Field crop: maize
Growth stage: 2
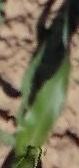
Species: maize